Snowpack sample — Loveland Pass, Silver Plume, Colorado, USA (2/11/26, 12:00 PM MST)
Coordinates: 39.663, -105.886
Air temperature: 35 °F
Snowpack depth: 82 cm
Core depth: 30 cm
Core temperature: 28.4 °F
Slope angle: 13°, slope face: 12°
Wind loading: high
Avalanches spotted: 1
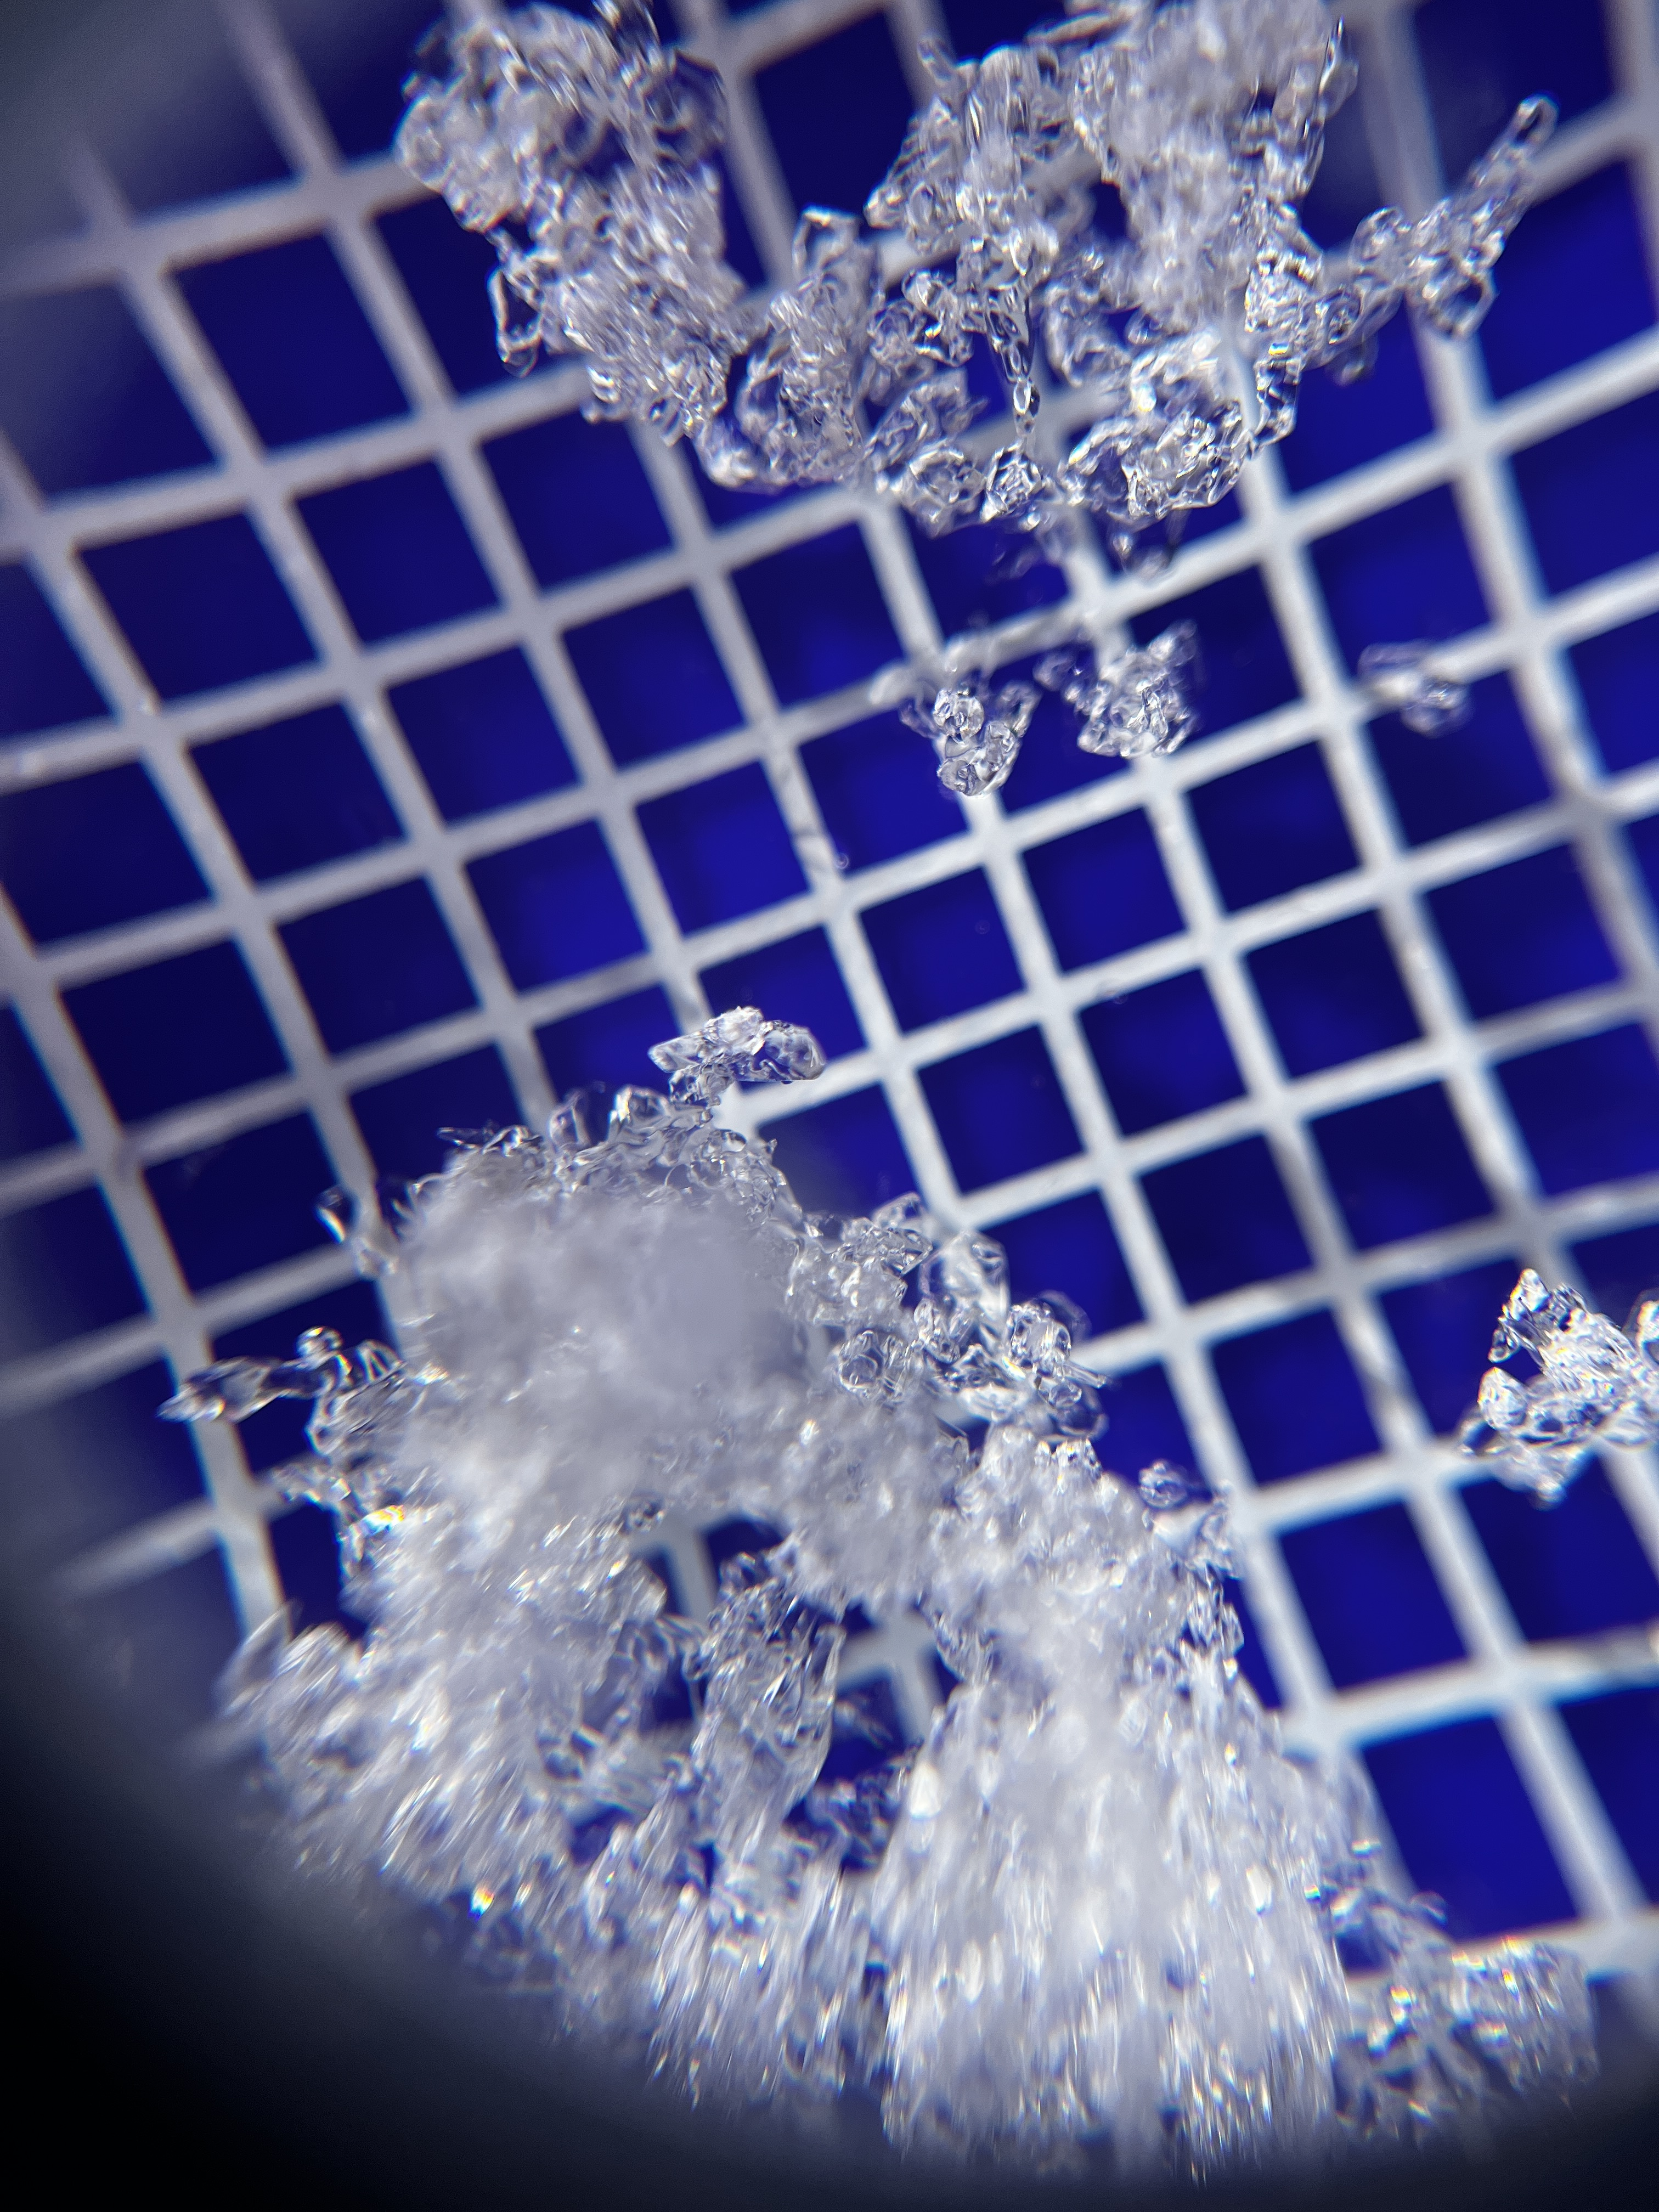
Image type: magnified_profile
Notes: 1 small avalanche spotted on the north side of the bowl, lots of wind loading